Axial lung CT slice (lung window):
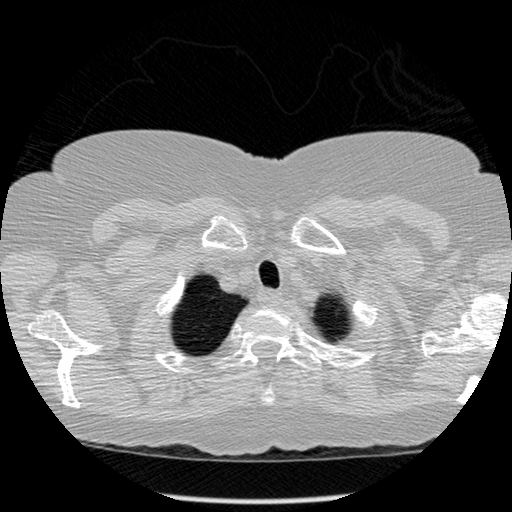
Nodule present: no